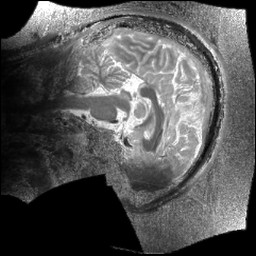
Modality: T1map
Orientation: sagittal
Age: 20
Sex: male
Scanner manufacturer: siemens
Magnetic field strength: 6.98 T
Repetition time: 6 s
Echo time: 0.00283 s